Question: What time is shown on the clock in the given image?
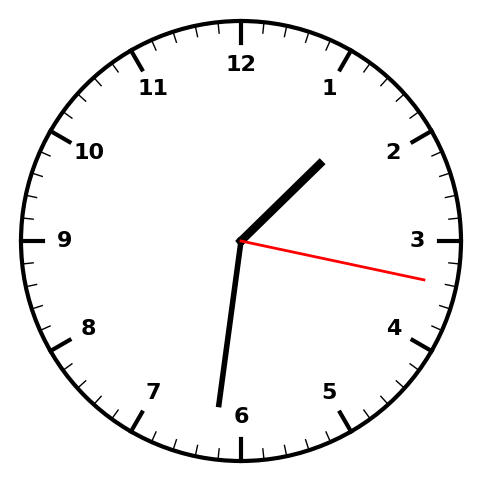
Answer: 01:31:17